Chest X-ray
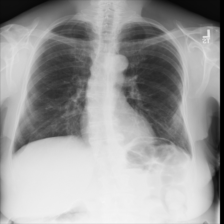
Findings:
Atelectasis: negative
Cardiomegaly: negative
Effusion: negative
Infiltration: negative
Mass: negative
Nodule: negative
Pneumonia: negative
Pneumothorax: negative
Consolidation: negative
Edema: negative
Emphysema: negative
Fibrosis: negative
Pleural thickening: negative
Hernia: negative